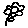
Label: flower